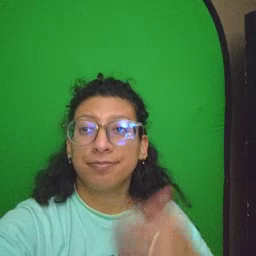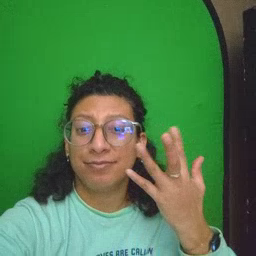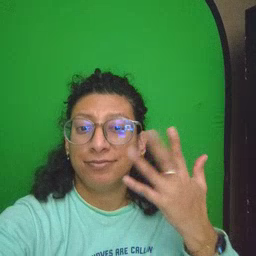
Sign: finger